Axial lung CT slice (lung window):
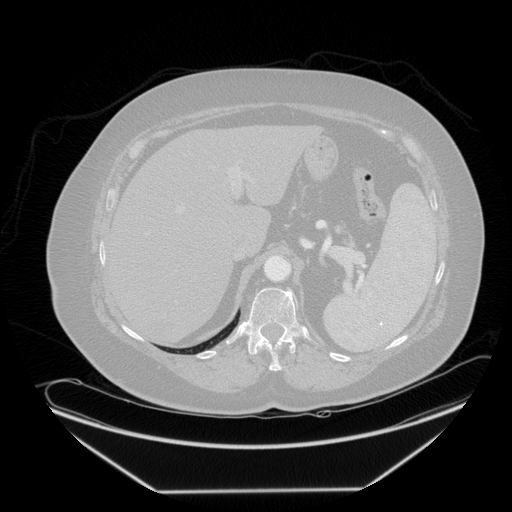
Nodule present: no